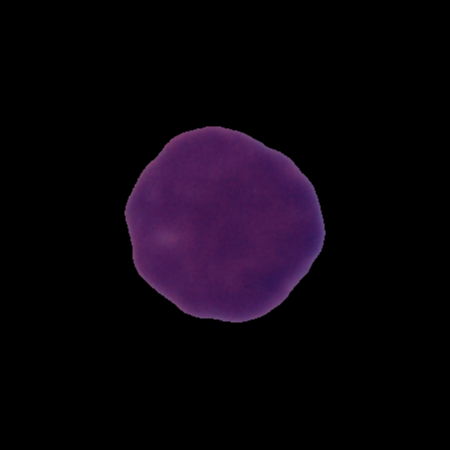
Label: cancer